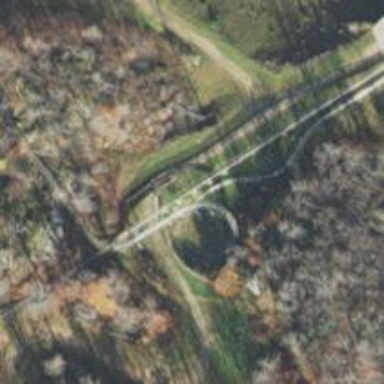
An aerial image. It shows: Narrow-gauge railway bridge.